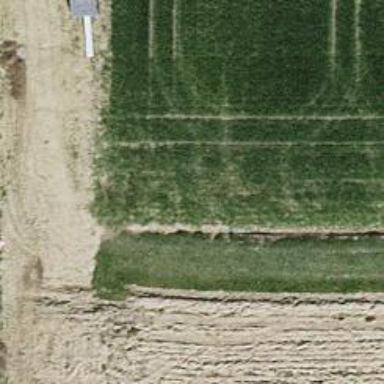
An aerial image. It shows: Grass track with grade4 surface.